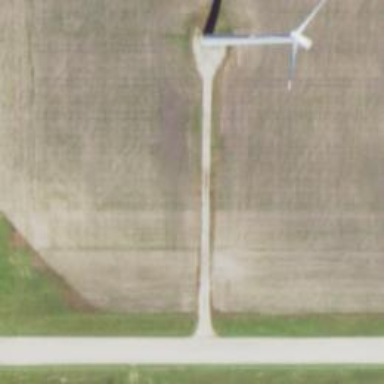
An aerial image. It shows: Road specifically designated for service vehicles within wind farm.